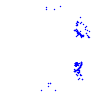
Particle: electron